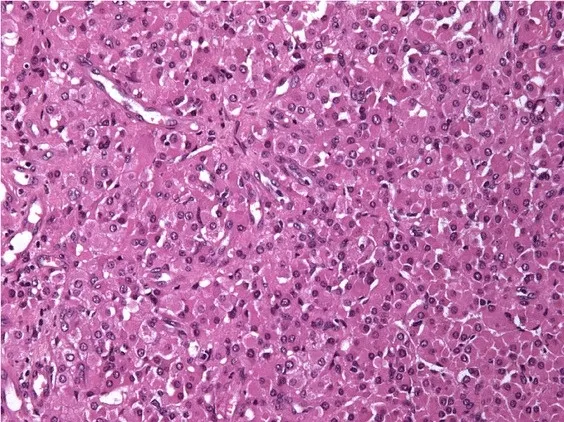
Photo of the tumor at high magnification (X200). Tumor cells are large with an abundant eosinophilic cytoplasm and round regular nuclei with small nucleoli, according with Leydig cells. Hematoxylin Eosin and Saffron (HES) stain.
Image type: pathology (h&e)